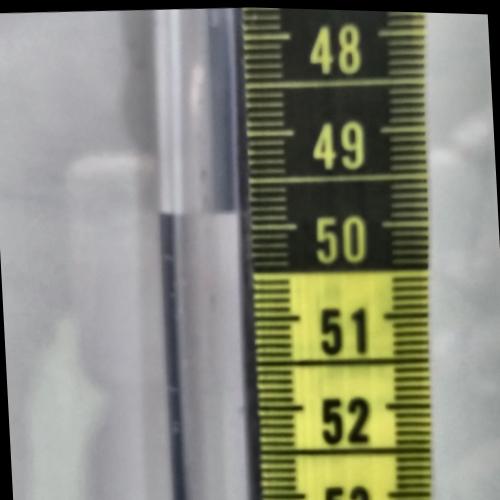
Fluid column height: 49.8 cm